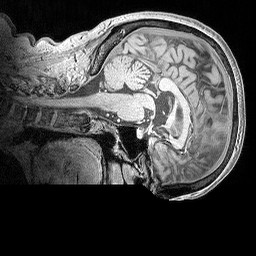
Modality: MP2RAGE
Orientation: sagittal
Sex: female
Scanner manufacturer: siemens
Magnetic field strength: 3 T
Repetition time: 5 s
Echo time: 0.00292 s